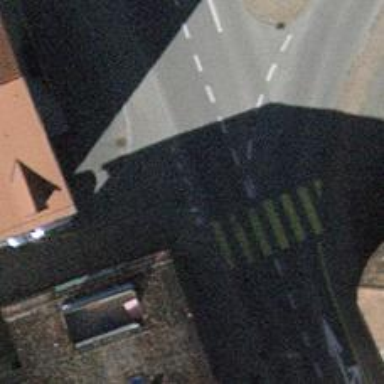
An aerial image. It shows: Road with "give way" sign.